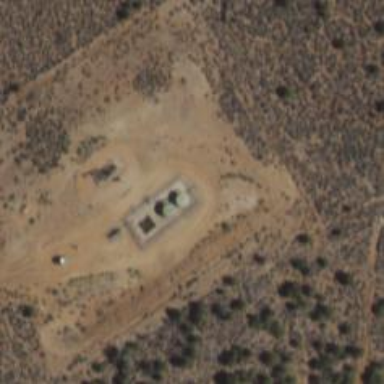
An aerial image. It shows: Storage tank with man-made structure.